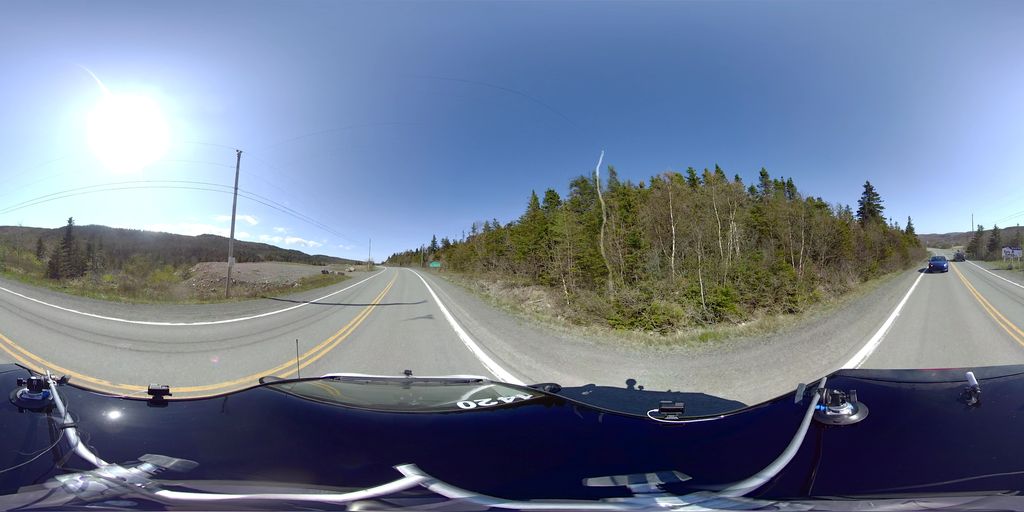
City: st_johns